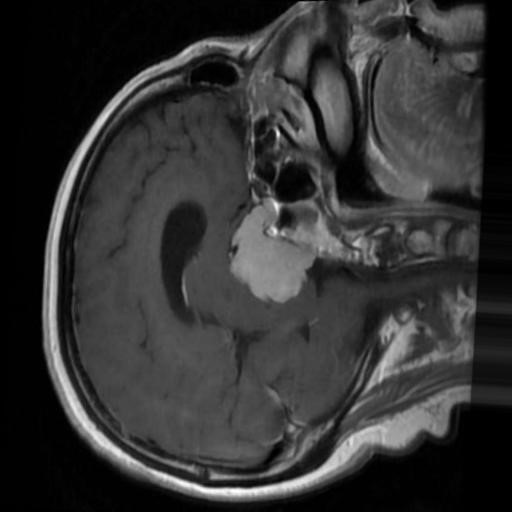
Label: brain_menin